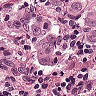
Metastatic tissue present: yes